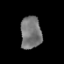
Tissue: prostate
Cell type: T cells
Senescence score: 0.3514
Nuclear area (px): 664
Mean DAPI intensity: 118.946